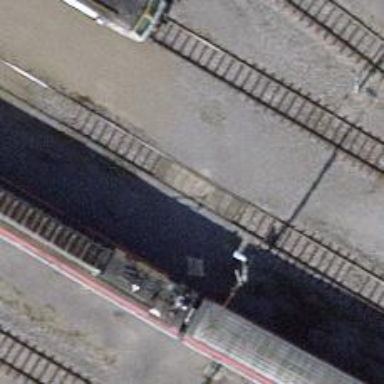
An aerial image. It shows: Level crossing along the railway.